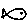
Label: fish